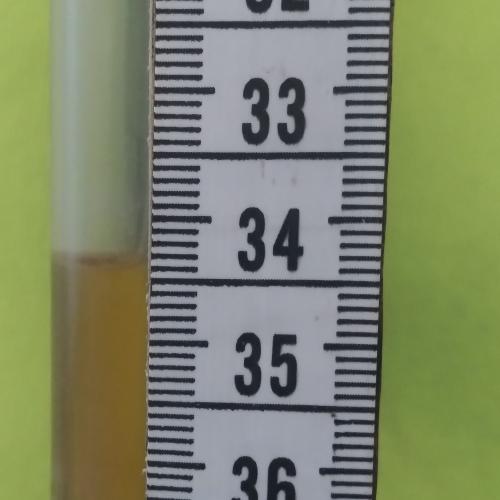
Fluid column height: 34.3 cm